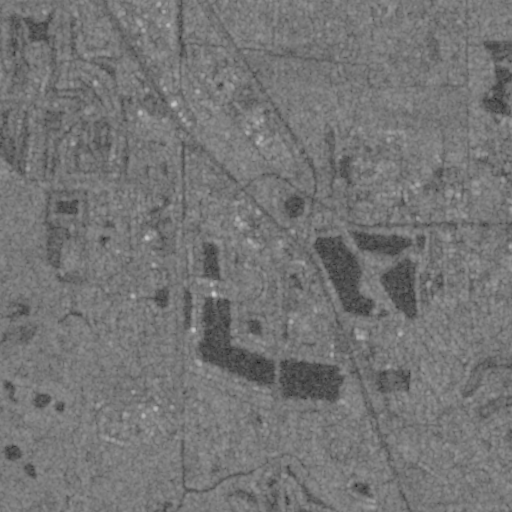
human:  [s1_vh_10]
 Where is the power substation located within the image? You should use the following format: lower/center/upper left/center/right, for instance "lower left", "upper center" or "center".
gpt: The power substation is located in the center right of the image.
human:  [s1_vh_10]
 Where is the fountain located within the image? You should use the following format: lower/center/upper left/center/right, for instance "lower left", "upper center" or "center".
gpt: The fountain is located in the lower right of the image.
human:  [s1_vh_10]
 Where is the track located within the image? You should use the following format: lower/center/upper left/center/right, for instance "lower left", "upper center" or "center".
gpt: There is no track in the image.

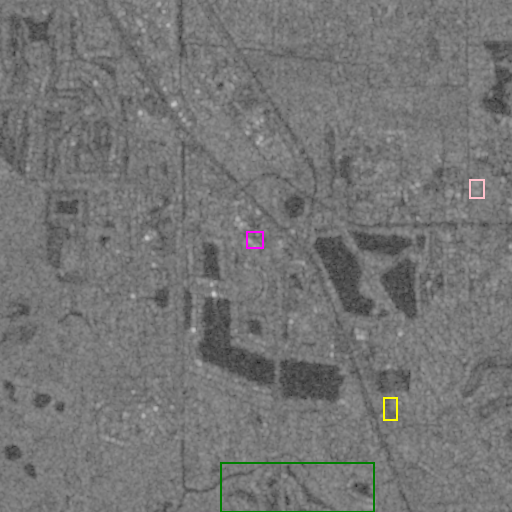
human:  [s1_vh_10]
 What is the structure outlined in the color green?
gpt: The structure outlined in green is a park.
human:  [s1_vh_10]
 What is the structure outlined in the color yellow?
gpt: The structure outlined in yellow is a parking lot.
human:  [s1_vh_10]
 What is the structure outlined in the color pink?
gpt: The structure outlined in pink is a power substation.
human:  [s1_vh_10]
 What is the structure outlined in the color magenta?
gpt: The structure outlined in magenta is a building.
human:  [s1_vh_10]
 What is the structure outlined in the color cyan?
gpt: There is no cyan outline.